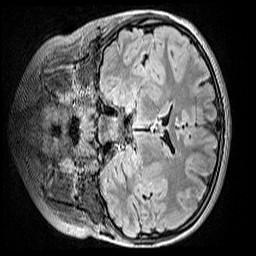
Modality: FLAIR
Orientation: coronal
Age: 11
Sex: male
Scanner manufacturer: siemens
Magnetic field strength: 3 T
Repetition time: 5 s
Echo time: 0.388 s